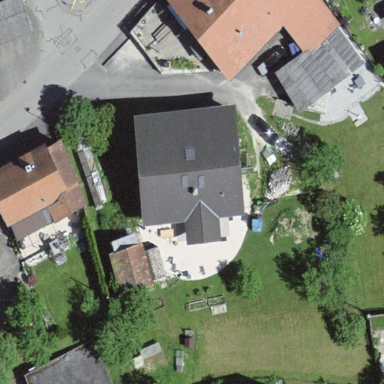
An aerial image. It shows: Residential building.